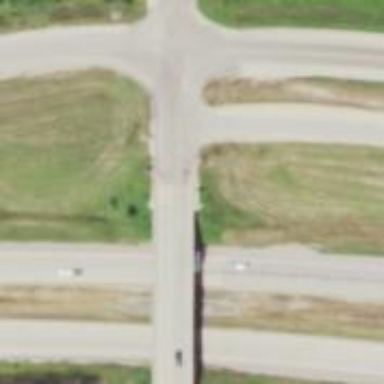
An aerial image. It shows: Secondary road bridge with separate track for cyclists.